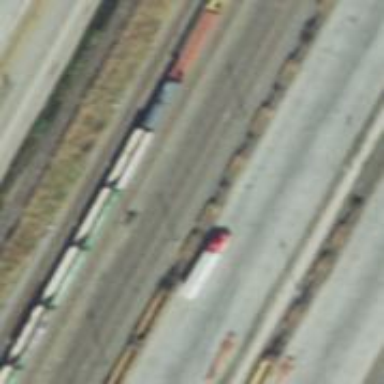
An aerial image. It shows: Intermodal railway yard.